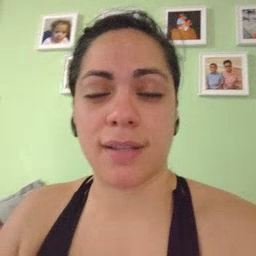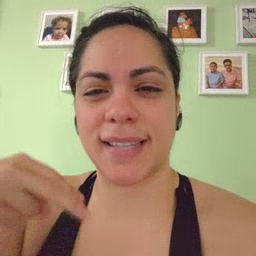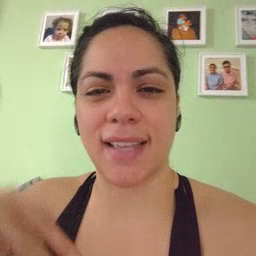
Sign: dance